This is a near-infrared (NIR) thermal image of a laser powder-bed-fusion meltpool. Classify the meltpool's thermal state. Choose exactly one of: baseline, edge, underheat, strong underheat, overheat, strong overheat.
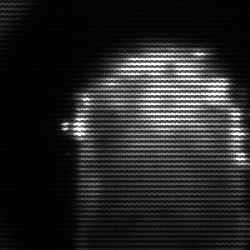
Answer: baseline